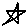
Label: star